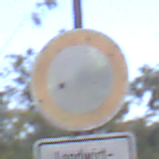
Verkehrszeichen: VerbotFahrzeugeAllerArt
Zusatzzeichen unten: BesondereFahrzeugeUndTransportgueter6
Umgebung: Outdoor, Urban
Tageszeit: MorningAfternoon
Wetter: PartlyCloudy
Licht: Natural
Jahreszeit: NotSpecified
Kontrast: LowContrast